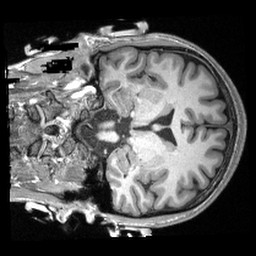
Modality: T1w
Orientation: coronal
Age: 19
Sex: male